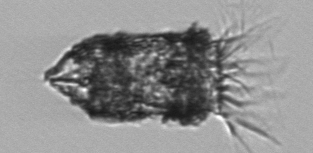
Label: Tintinnopsis